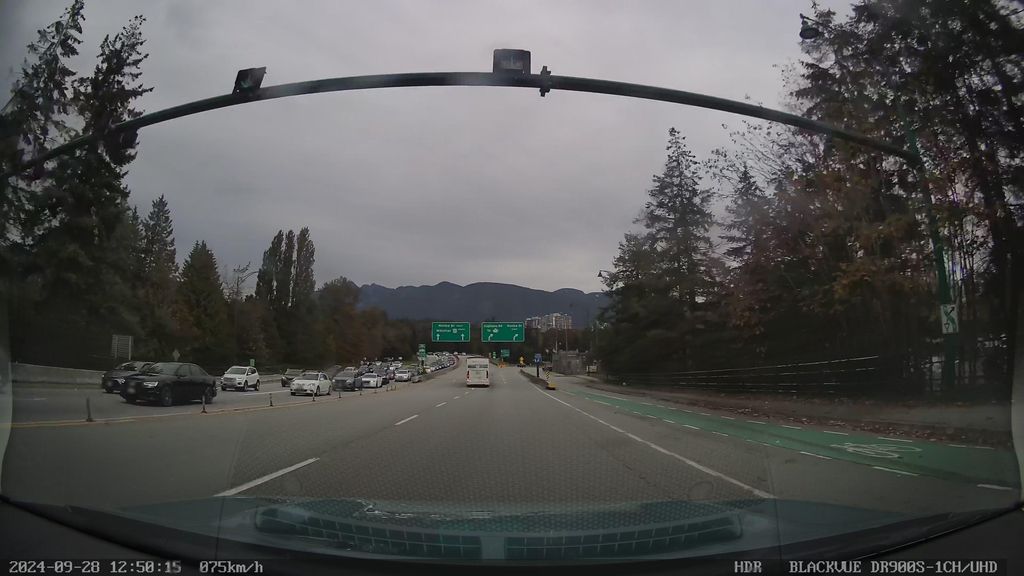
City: vancouver